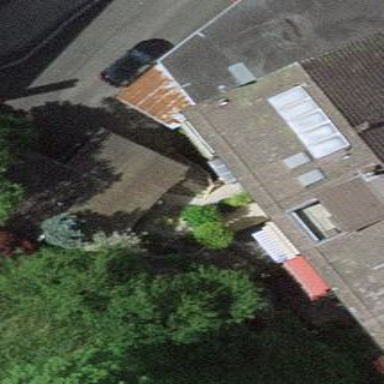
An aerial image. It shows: Shed building.